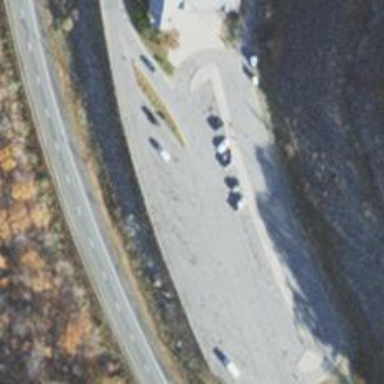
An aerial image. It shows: Asphalt road leading to rest area.